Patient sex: M
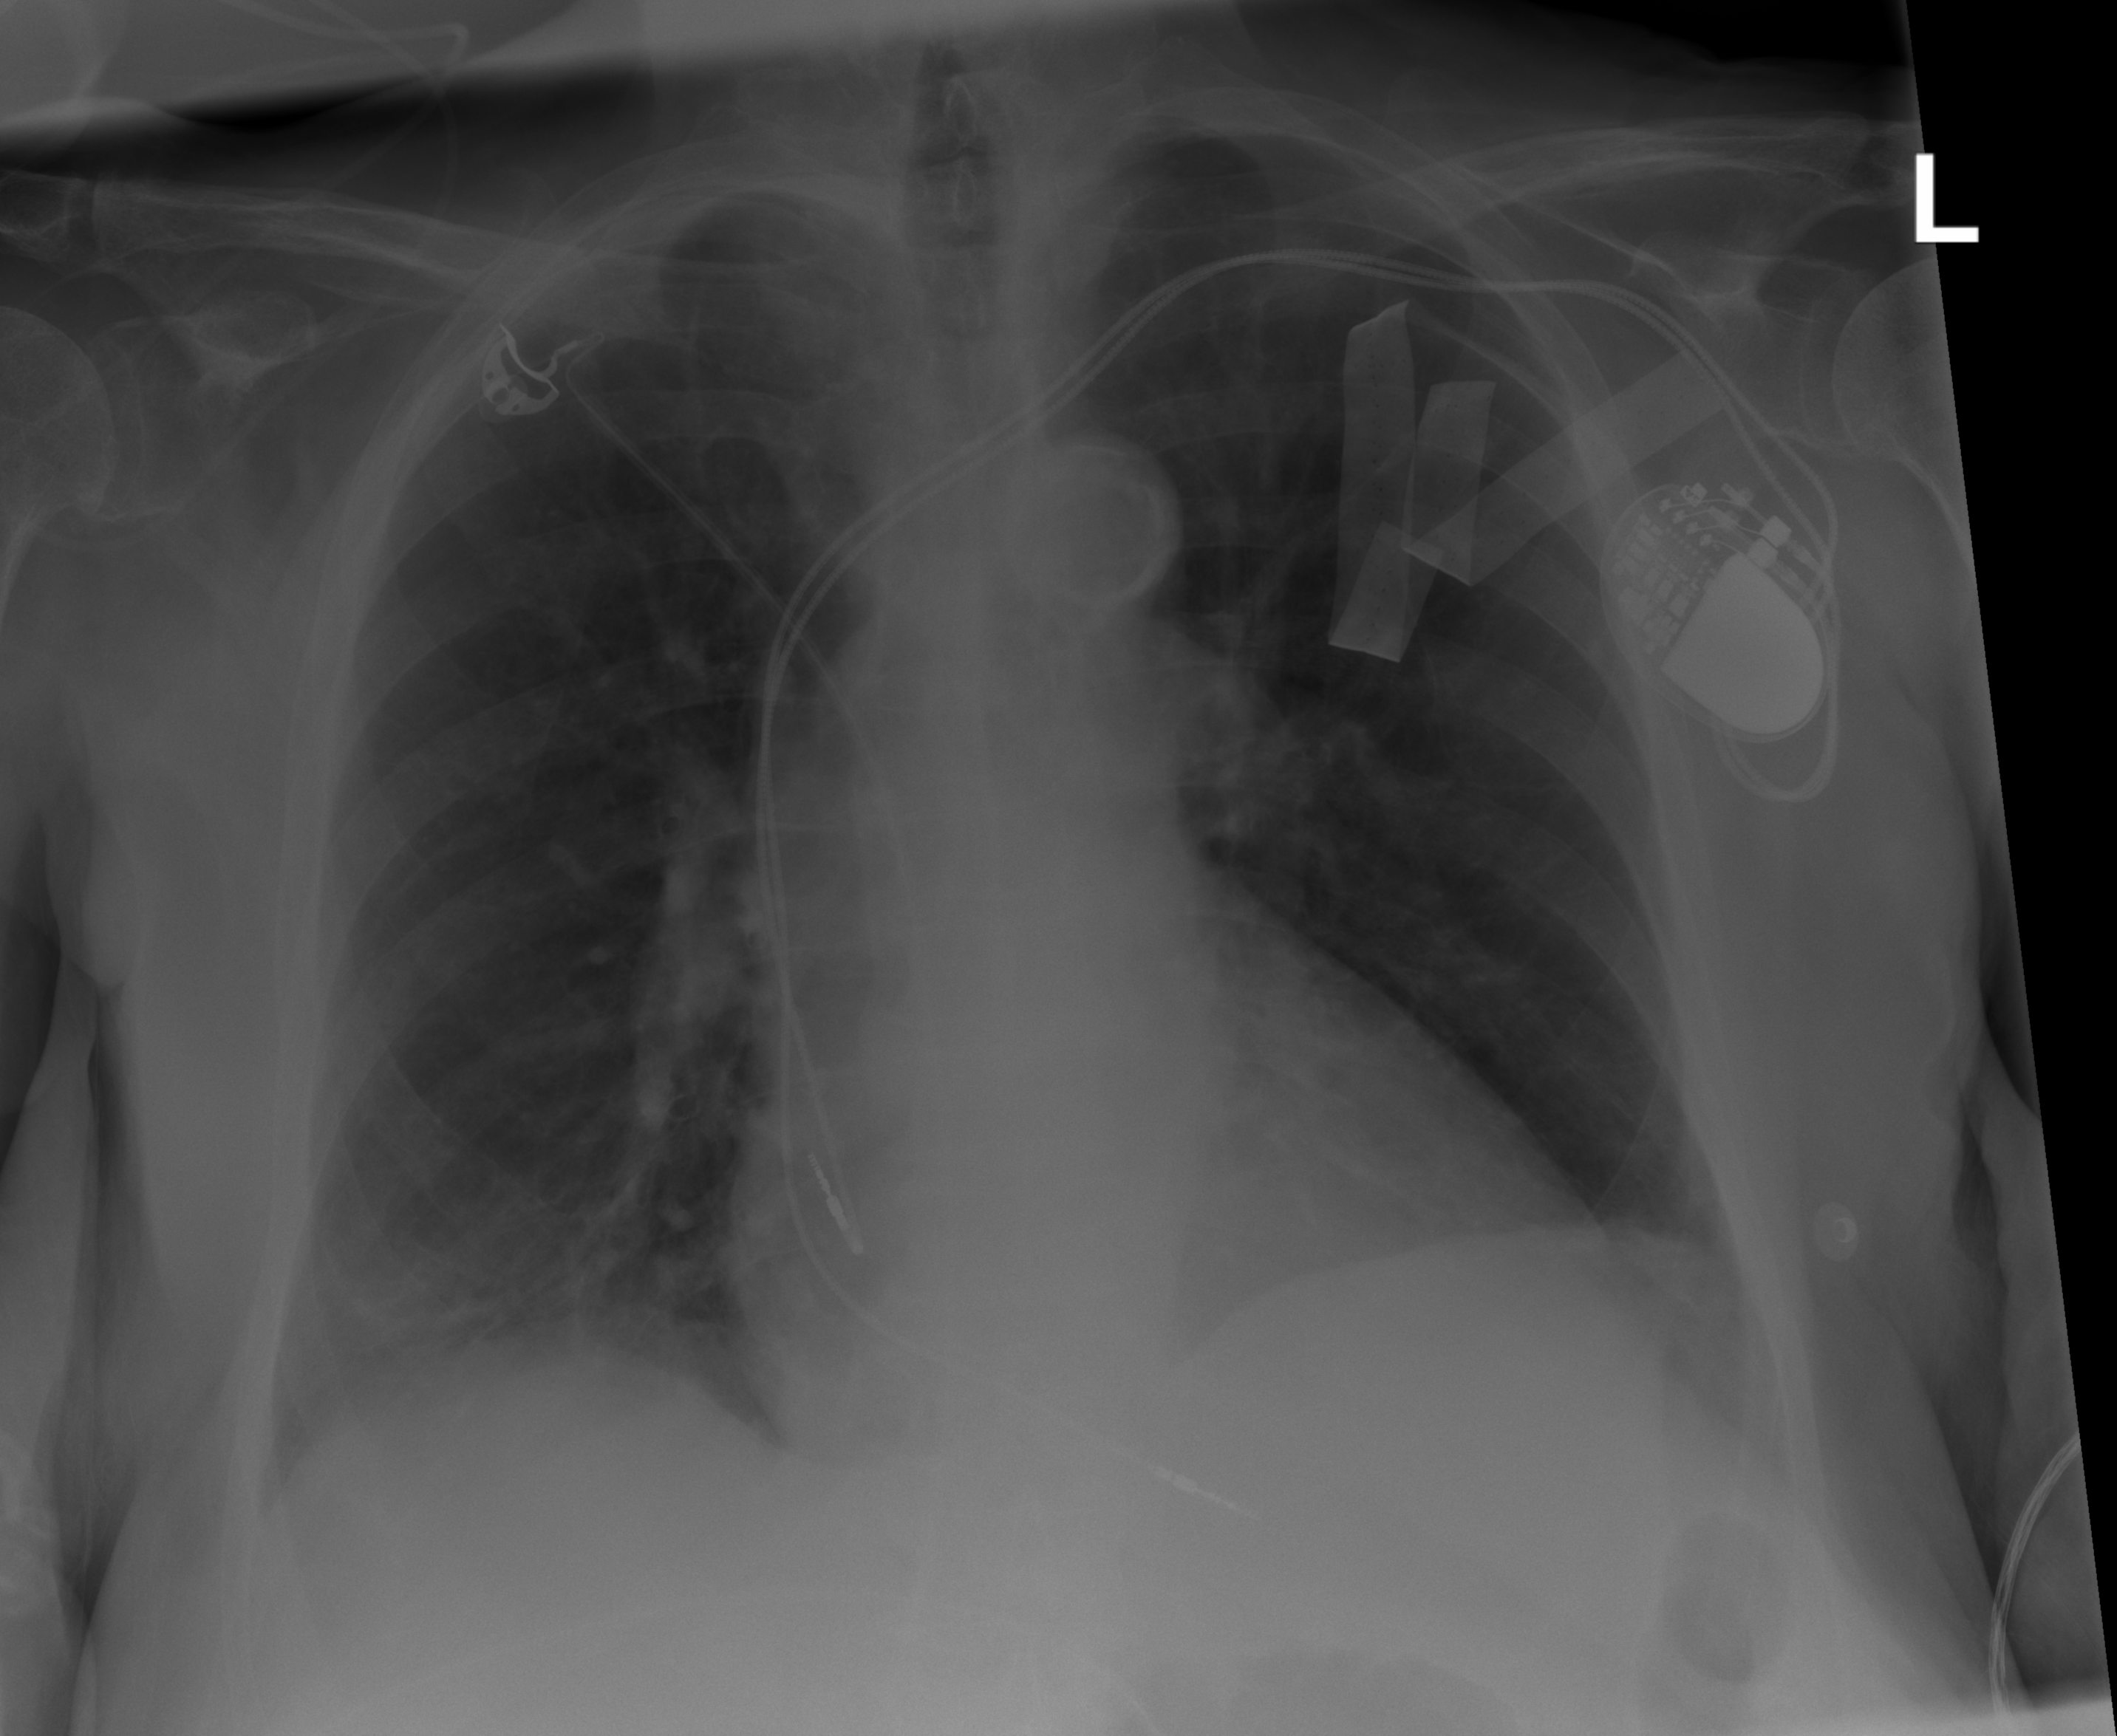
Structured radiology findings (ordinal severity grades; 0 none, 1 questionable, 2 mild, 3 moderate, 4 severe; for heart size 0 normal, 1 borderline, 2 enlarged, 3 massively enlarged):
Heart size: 2
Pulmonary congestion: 0
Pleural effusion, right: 0
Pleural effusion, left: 0
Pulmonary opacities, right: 0
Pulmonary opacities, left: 0
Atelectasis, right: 2
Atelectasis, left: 0